Aerial crown-view tile of a tropical tree (Barro Colorado Island, Panama), acquired 20250512:
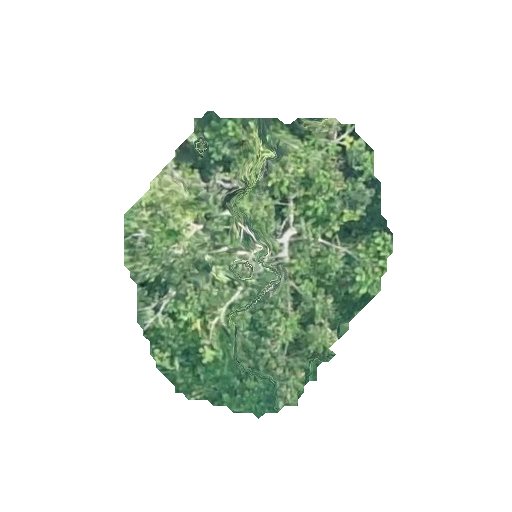
Species: Zanthoxylum ekmanii
GBIF accepted scientific name: Zanthoxylum ekmanii
Crown area: 87.504 m²